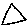
Label: triangle